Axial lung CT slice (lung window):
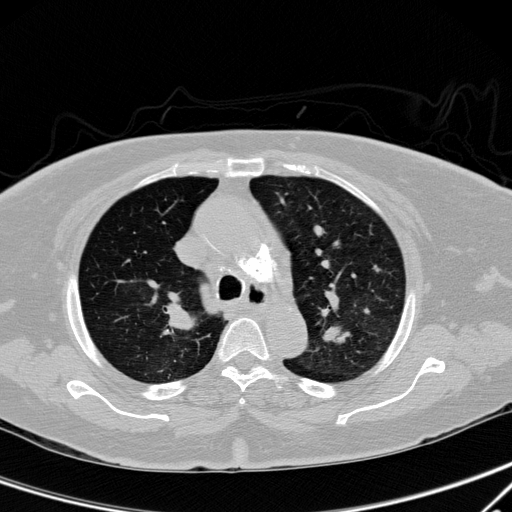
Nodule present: no